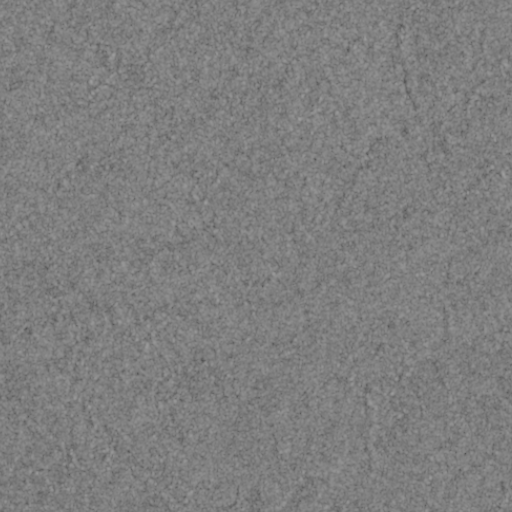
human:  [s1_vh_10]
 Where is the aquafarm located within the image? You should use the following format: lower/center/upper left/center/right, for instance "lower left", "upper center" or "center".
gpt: The aquafarm is located in the lower left of the image.
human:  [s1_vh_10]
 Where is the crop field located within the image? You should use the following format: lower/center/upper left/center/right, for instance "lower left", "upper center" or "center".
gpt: The crop field is located in the left of the image.
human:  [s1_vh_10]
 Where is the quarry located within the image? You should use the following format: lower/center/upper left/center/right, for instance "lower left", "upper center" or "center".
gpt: The quarry is located in the lower right of the image.
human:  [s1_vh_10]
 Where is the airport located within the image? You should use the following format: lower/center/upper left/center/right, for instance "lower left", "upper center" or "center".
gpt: There is no airport in the image.

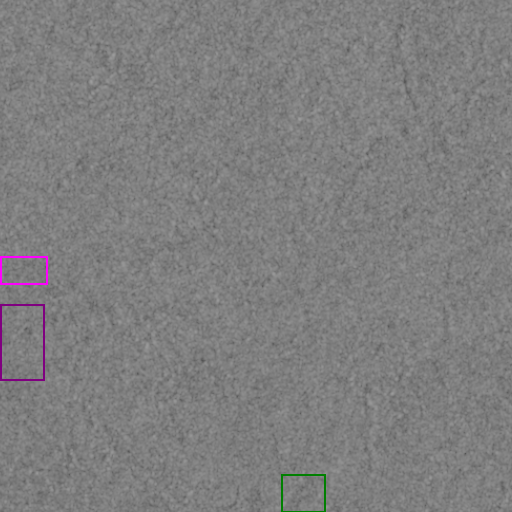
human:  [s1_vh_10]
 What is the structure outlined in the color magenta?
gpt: The structure outlined in magenta is an aquafarm.
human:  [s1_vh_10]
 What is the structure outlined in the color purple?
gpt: The structure outlined in purple is a crop field.
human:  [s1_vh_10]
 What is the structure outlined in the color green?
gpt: The structure outlined in green is a quarry.
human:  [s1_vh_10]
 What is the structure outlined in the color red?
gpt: There is no red outline.